Aerial crown-view tile of a tropical tree (Barro Colorado Island, Panama), acquired 20241112:
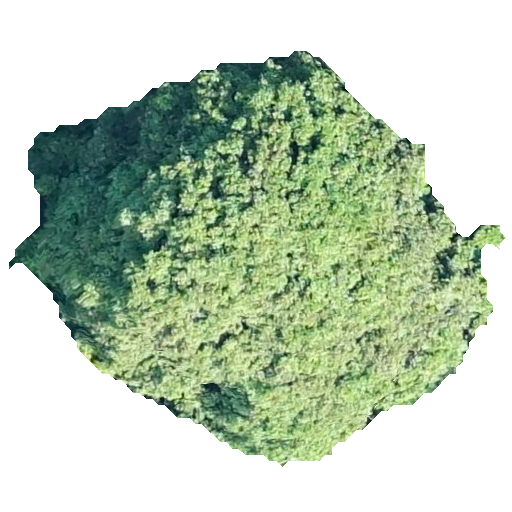
Species: Prioria copaifera
GBIF accepted scientific name: Prioria copaifera
Crown area: 204.372 m²